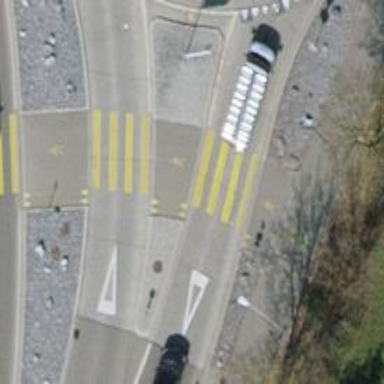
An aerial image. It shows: Crossing on the cycleway.